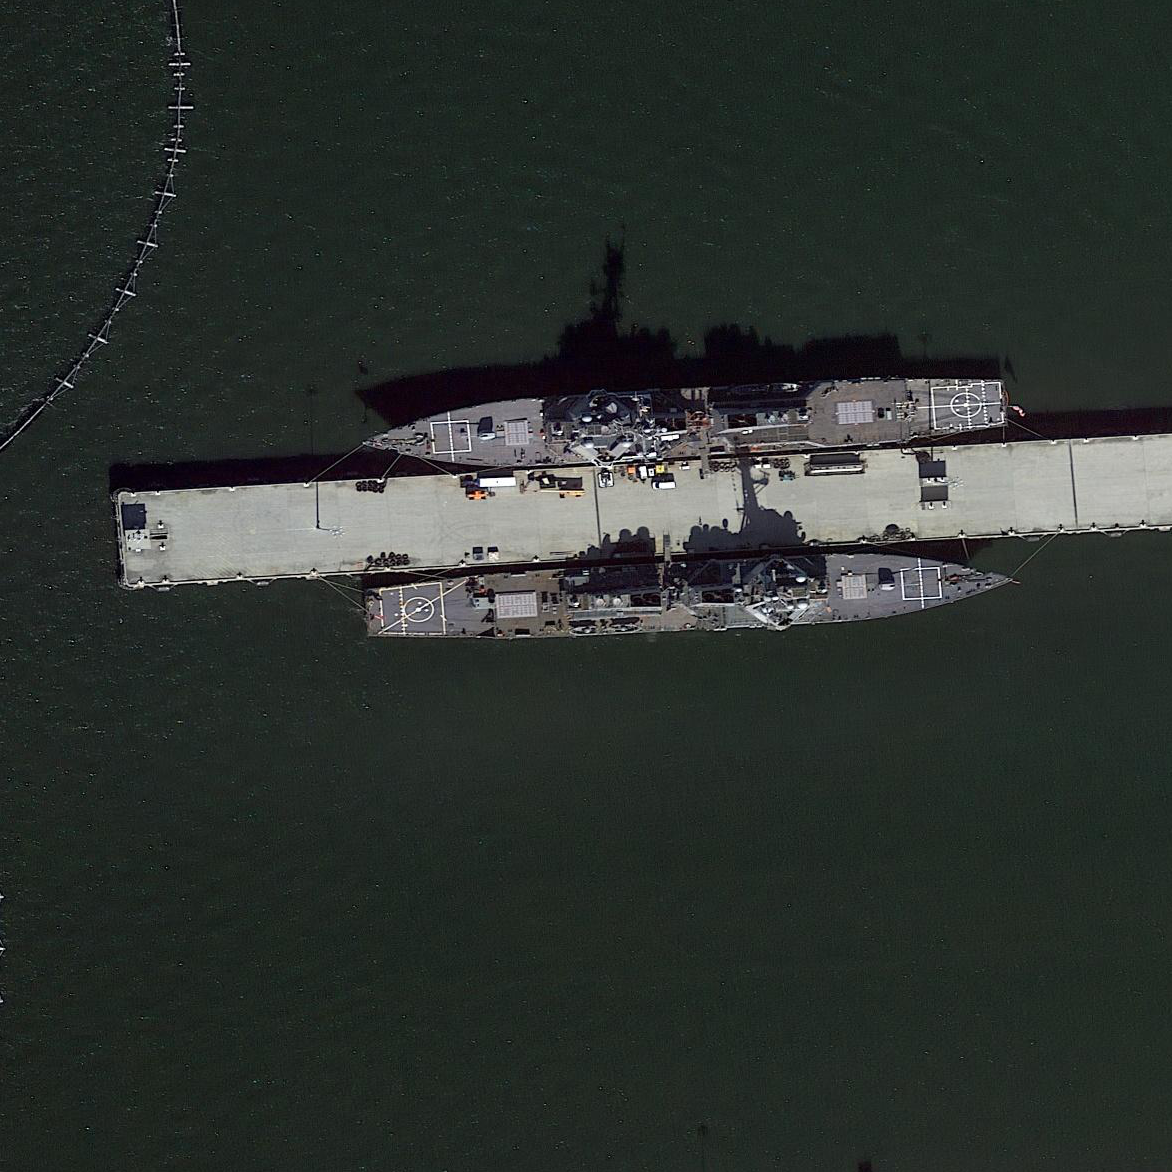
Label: destroyer